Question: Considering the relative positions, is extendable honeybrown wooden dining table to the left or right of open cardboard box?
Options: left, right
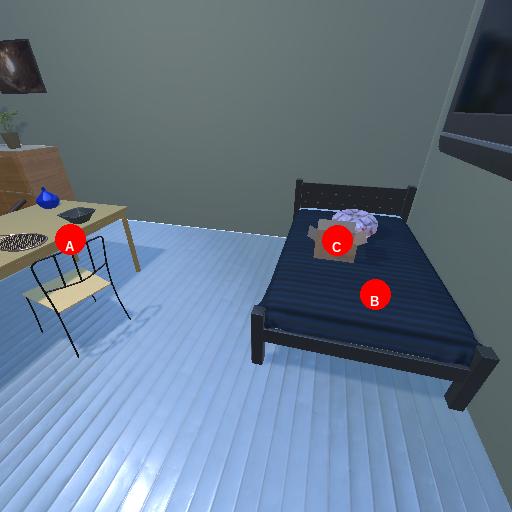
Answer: left